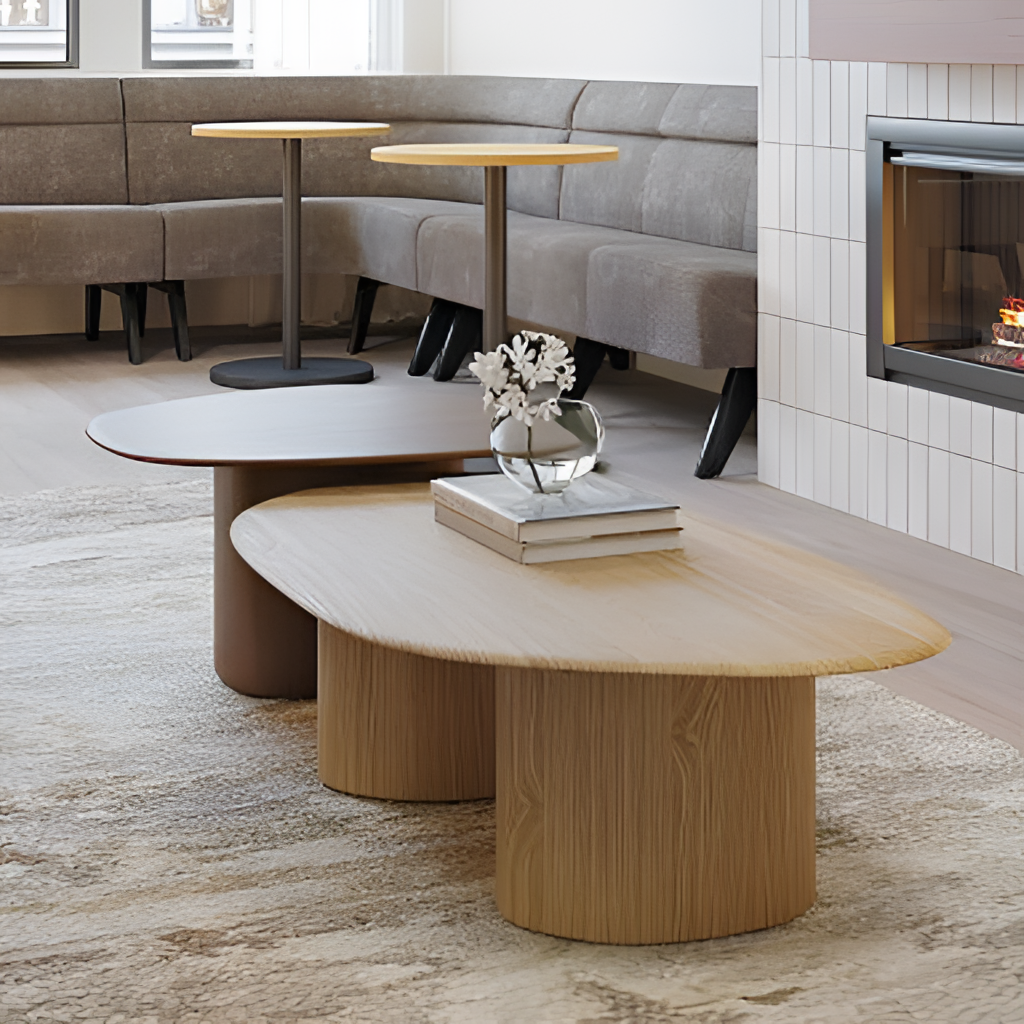
beige fabric sectional seating, living room, beige wood flooring, with plank pattern, contemporary, paint wallpaper, with solid pattern